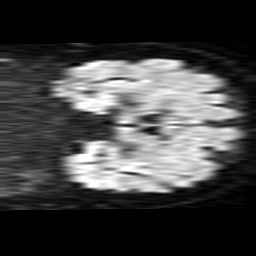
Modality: TRACE
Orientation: coronal
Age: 71
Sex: female
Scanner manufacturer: philips
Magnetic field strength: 1.5 T
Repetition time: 3.396 s
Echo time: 0.09411 s